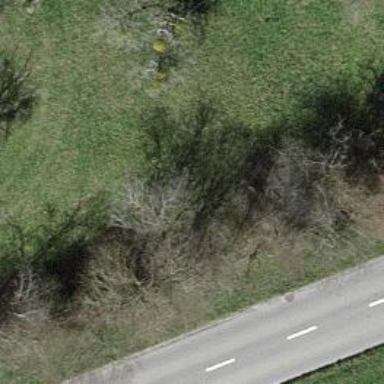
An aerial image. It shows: Single tag "natural: tree."